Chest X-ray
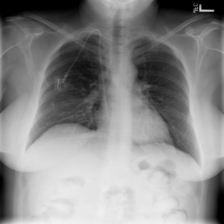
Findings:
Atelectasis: negative
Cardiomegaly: negative
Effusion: negative
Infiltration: negative
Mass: negative
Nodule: negative
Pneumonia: negative
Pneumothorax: negative
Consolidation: negative
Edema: negative
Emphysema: negative
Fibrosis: negative
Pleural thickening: positive
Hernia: negative